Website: walmart
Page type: address-validator
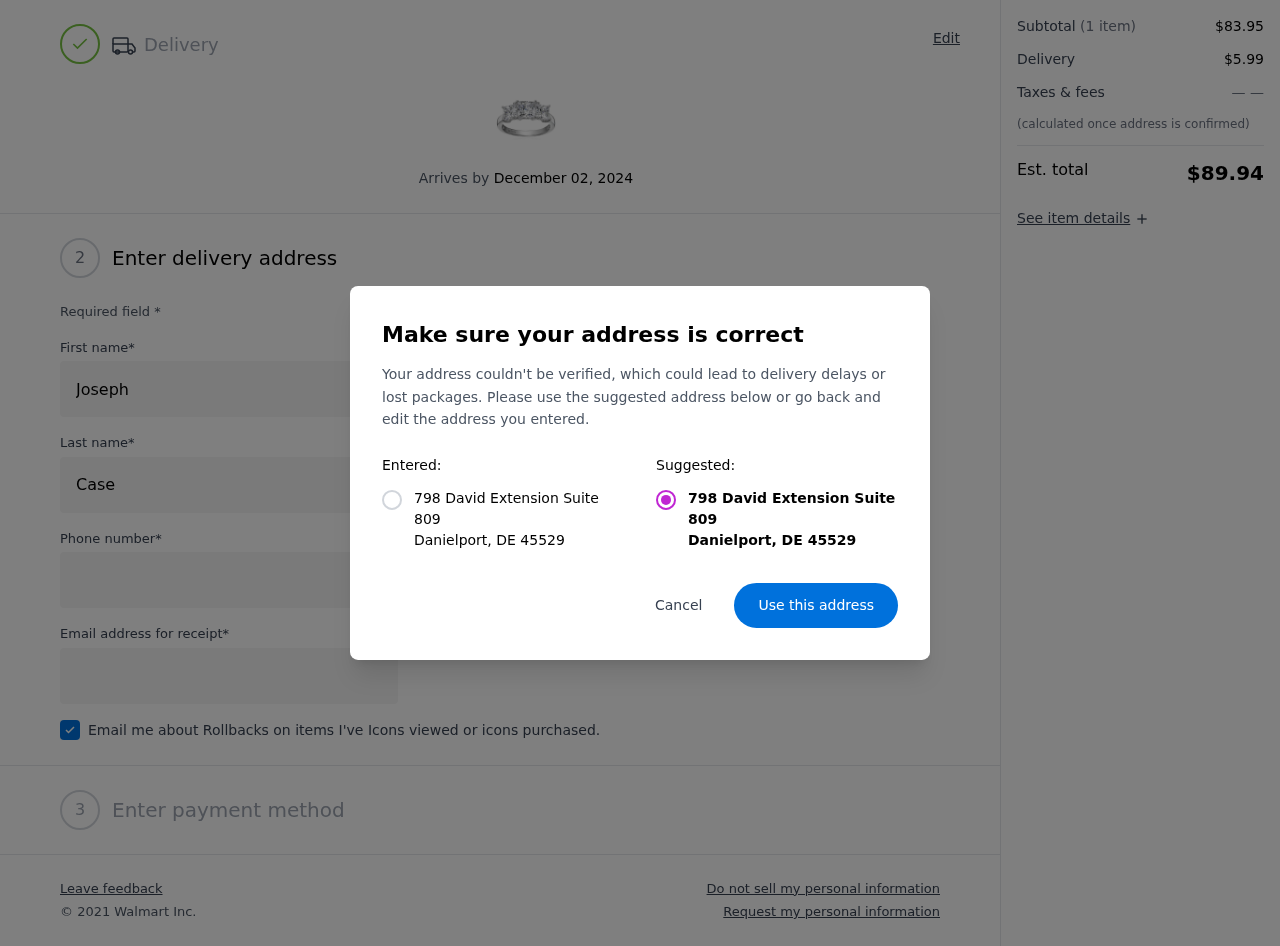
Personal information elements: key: PII_CITY
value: Danielport
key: PII_POSTCODE
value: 45529
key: PII_STATE_ABBR
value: DE
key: PII_STREET
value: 798 David Extension Suite 809
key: PII_FIRSTNAME
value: Joseph
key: PII_LASTNAME
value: Case
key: PII_PHONE
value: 3285206681
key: PII_EMAIL
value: joseph.case@yahoo.com
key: PII_POSTCODE_FULL
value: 45529
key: PII_POSTCODE_NUMERIC
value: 45529
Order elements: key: ORDER_DELIVERY_DATE
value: December 02, 2024
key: ORDER_SUBTOTAL
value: $83.95
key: ORDER_SHIPPING_COST
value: $5.99
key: ORDER_TOTAL
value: $89.94